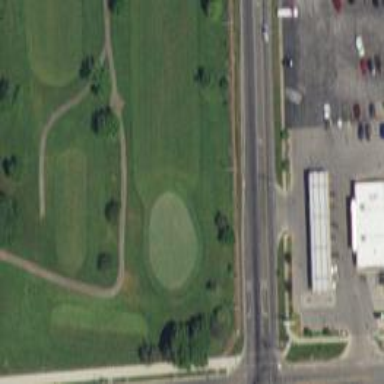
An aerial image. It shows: Golf hole.